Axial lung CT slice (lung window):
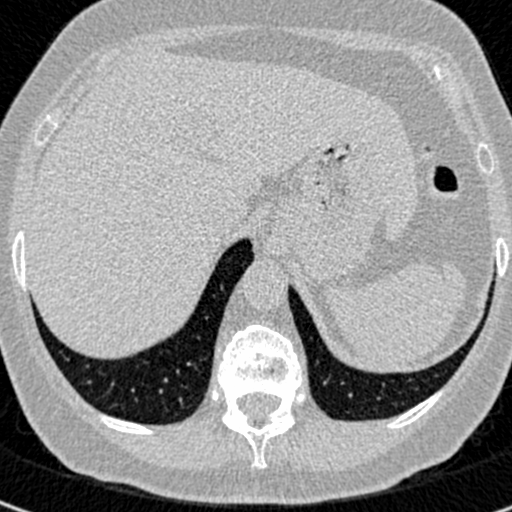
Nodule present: no